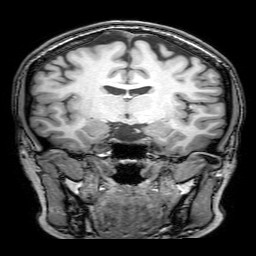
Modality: T1w
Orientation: sagittal